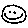
Label: smiley face